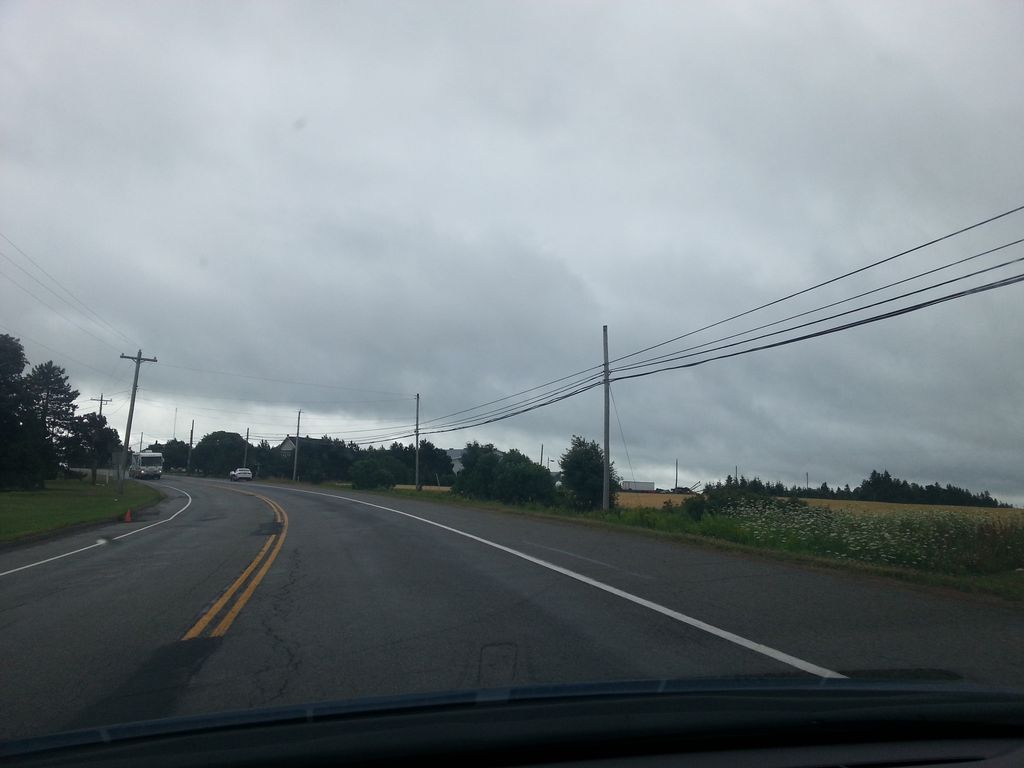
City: charlottetown